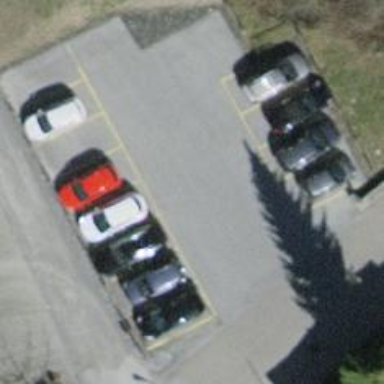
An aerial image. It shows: Parking area.